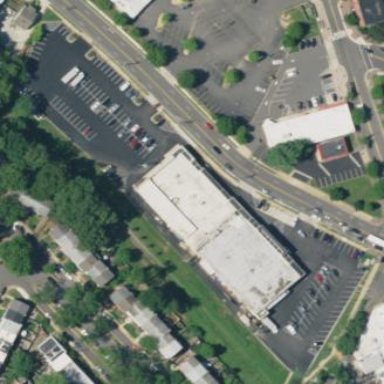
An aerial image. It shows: Retail area.